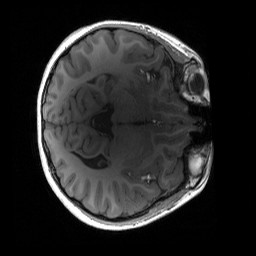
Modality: T1w
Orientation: axial
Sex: female
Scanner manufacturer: siemens
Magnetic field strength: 3 T
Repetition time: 1.9 s
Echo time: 0.00243 s